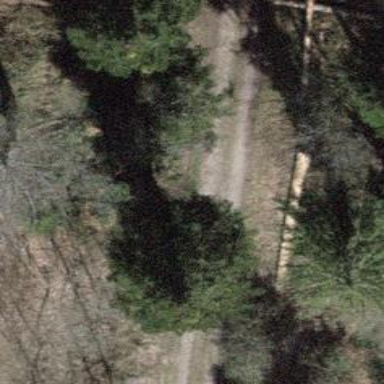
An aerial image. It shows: Compacted track road with grade3 tracktype.